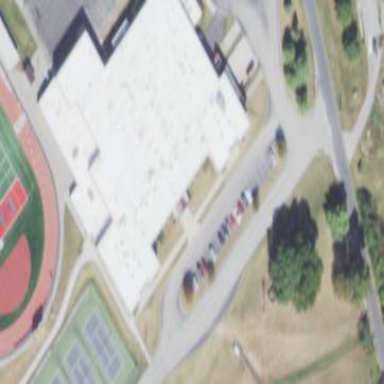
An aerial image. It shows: School building.